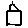
Label: house